Chest X-ray:
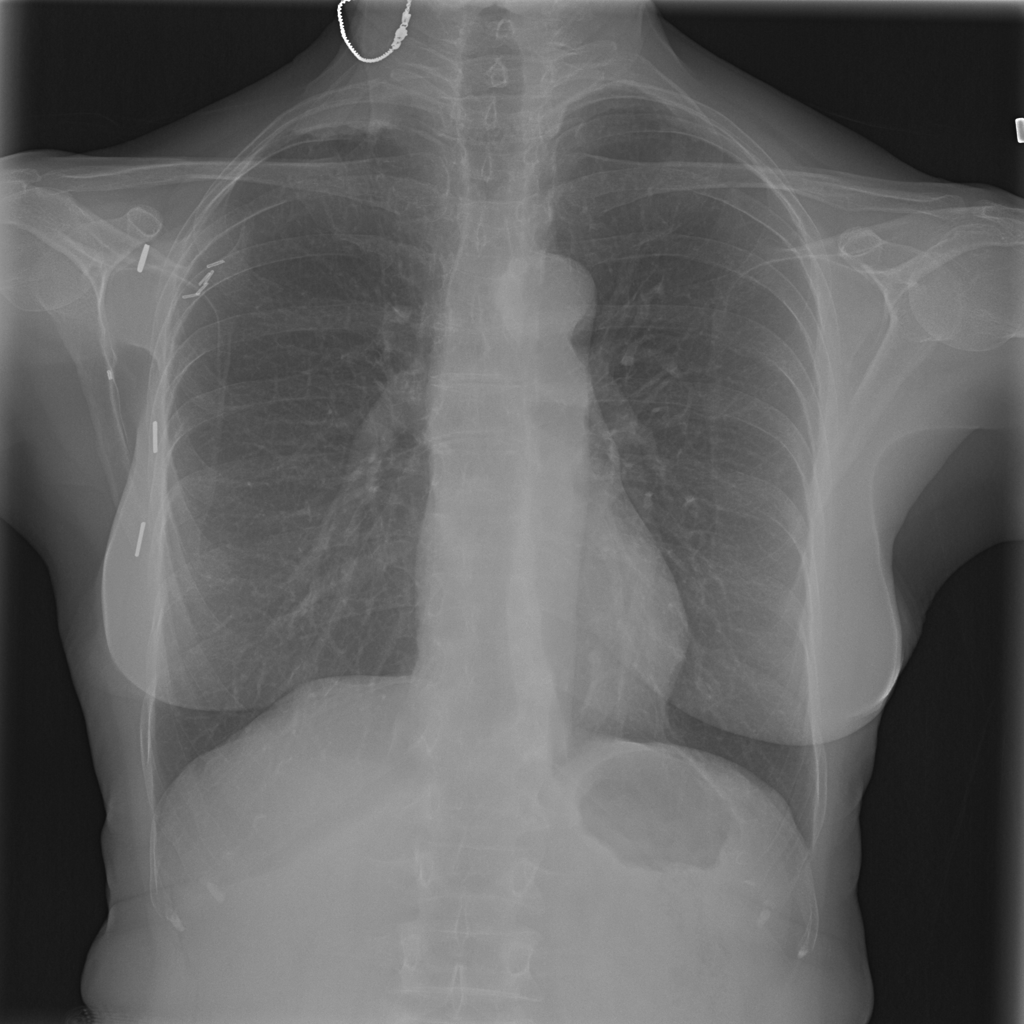
Findings: Pleural Thickening
No abnormal finding: no